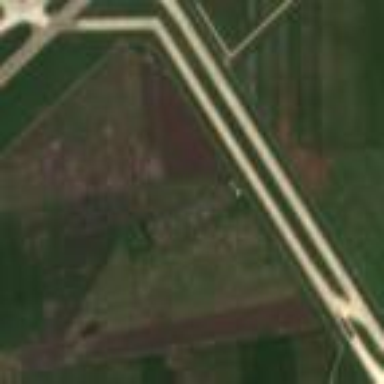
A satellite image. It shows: The area is taxiway in the airport.